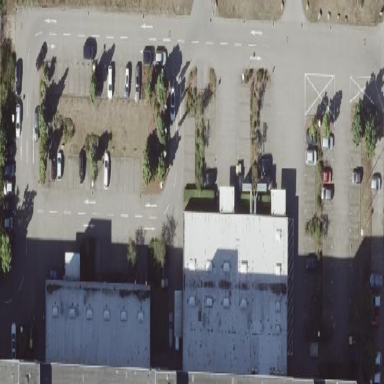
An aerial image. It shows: Street side parking area.